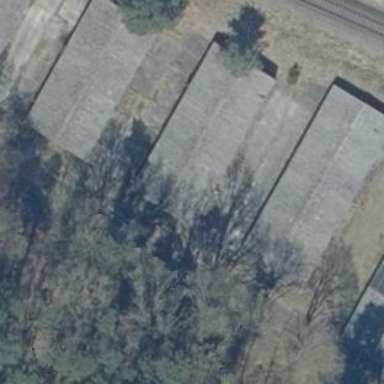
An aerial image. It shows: Group of garages.